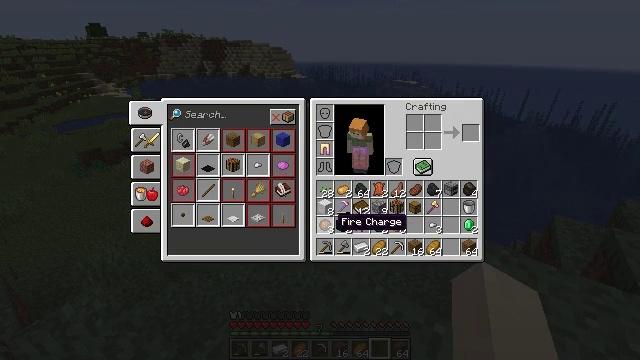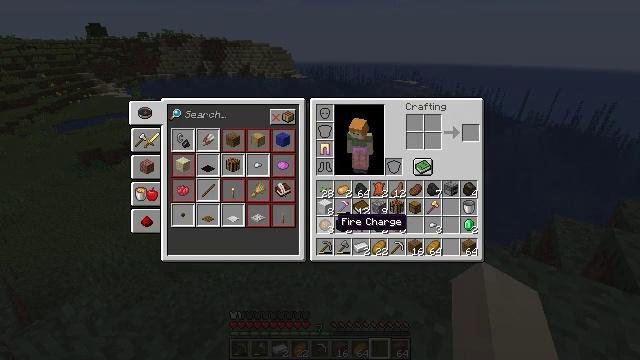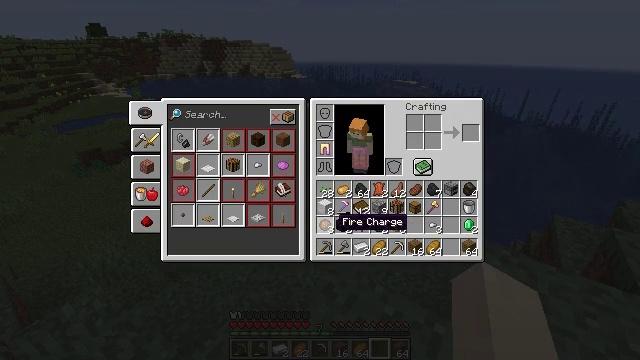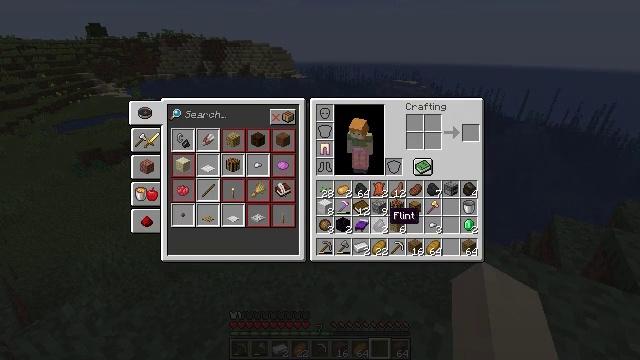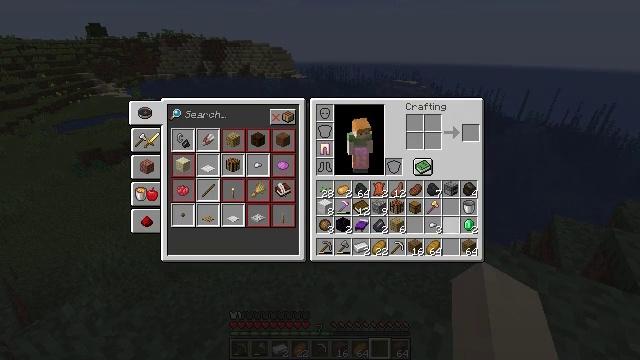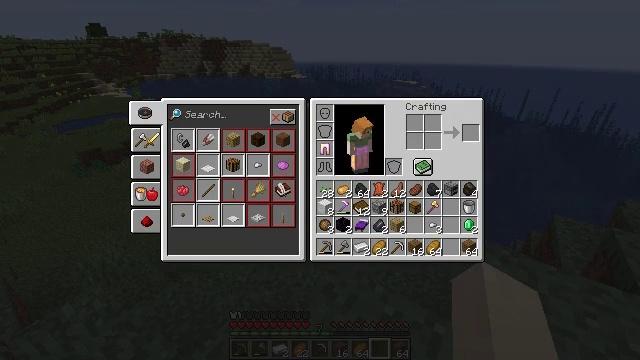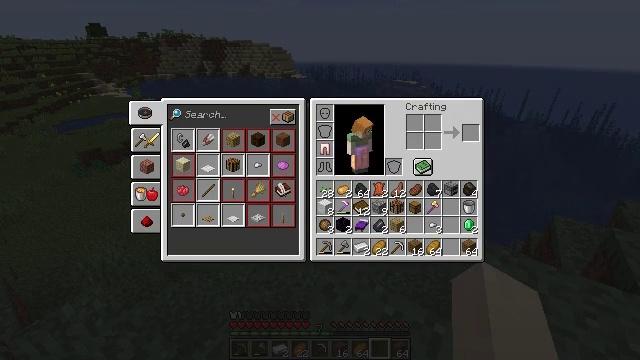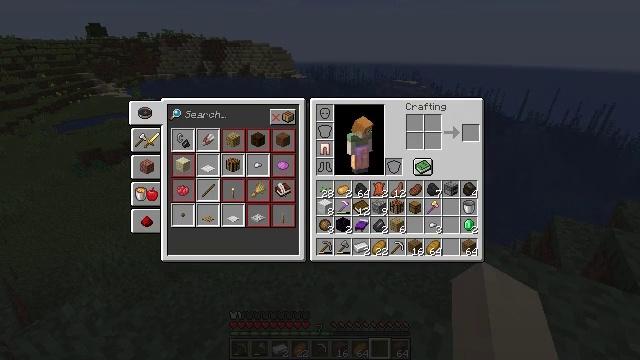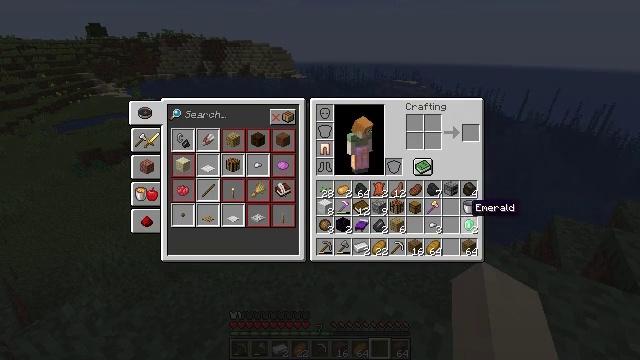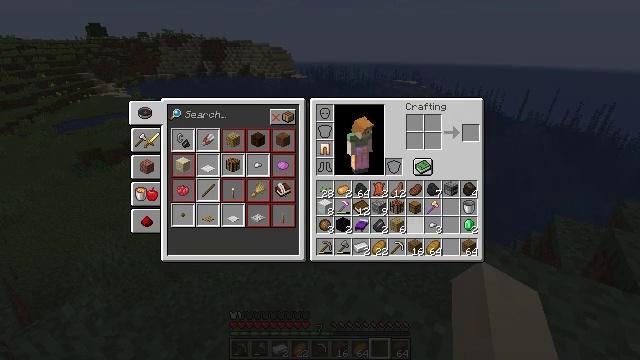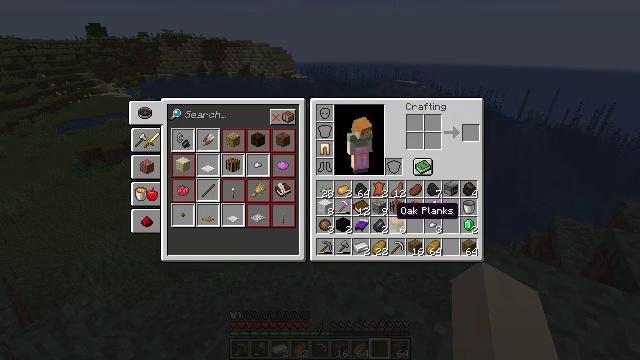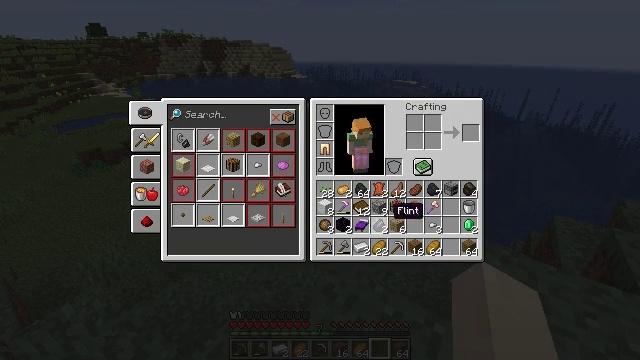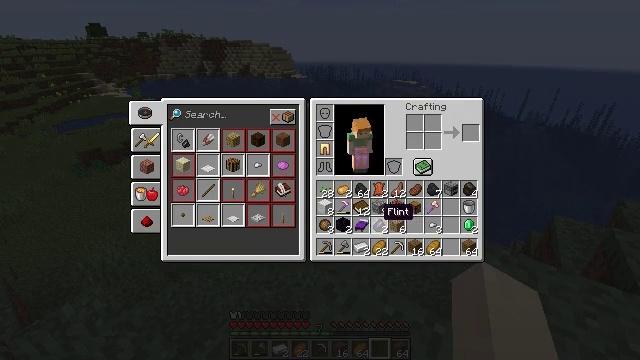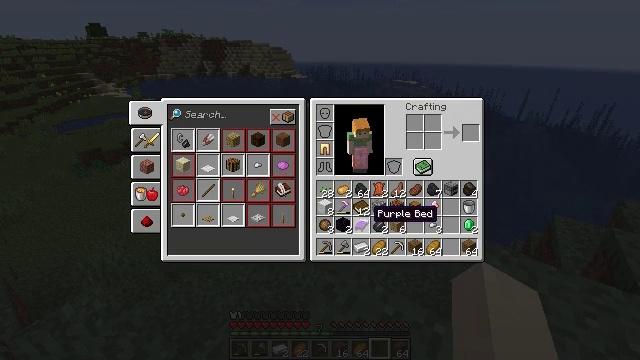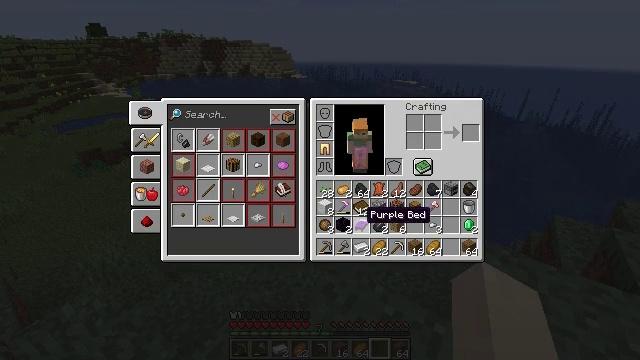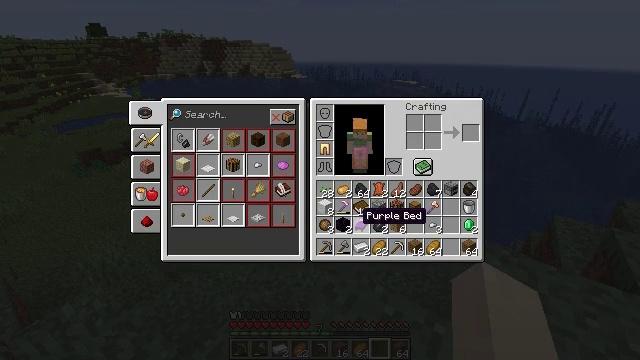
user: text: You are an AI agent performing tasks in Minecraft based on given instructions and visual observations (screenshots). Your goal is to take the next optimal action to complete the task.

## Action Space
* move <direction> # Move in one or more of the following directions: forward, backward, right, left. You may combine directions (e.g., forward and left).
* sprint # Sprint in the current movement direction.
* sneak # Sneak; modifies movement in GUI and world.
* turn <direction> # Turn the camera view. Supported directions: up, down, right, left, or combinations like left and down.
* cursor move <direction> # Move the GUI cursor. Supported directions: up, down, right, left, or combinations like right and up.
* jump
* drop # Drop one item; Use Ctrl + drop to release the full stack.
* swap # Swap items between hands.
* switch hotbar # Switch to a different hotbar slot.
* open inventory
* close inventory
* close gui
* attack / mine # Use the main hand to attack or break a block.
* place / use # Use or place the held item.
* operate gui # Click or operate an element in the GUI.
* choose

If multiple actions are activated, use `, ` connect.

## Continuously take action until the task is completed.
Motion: motion action
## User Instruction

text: Remove an obsidian block from the inventory.
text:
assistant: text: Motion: no_op
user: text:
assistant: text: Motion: no_op
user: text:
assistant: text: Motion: cursor move right
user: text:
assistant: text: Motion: cursor move right and up
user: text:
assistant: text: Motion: cursor move right and up
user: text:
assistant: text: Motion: no_op
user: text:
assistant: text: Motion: cursor move left
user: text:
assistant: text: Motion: cursor move left
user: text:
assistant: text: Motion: cursor move left
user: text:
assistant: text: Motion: cursor move left
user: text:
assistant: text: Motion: no_op
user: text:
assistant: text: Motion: cursor move left
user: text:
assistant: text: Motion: cursor move left
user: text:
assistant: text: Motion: no_op
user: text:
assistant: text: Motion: no_op
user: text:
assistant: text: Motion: no_op
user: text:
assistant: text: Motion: no_op
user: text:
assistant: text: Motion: no_op
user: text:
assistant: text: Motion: no_op
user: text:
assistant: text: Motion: no_op
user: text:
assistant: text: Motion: no_op
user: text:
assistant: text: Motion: no_op
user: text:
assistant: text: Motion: no_op
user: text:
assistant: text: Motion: no_op
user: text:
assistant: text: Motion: no_op
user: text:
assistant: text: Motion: no_op
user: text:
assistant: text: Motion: no_op
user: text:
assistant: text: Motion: no_op
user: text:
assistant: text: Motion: no_op
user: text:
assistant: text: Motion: no_op